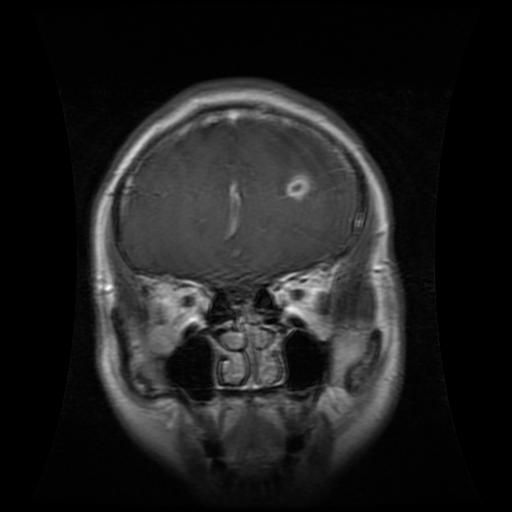
Label: glioma